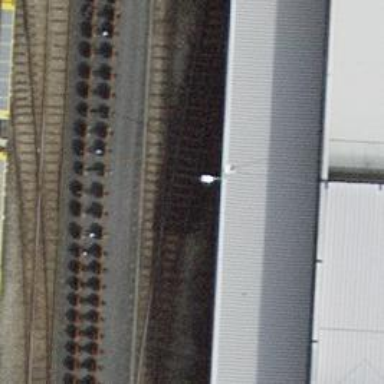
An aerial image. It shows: Single railway spur track.